Question:
I'm trying to get the top right square to be the same width as the two below it and I'd like to get the JTextArea below to match width as well. Any ideas?
It seems like no matter what I set the sizes to it's doing whatever it wants. For instance the Output JTextArea is set to just one column. The top image is (700x250) and the two half-images are (350x250).
'''
public class MyApplet extends Applet{
private static final long serialVersionUID = 1L;
private JTextArea input_data;
private JTextArea input_jmax;
private JTextArea input_gibbs;
private JTextArea input_burnin;
private JTextArea output_text;
private JLabel output_graph;
private JLabel output_burn1;
private JLabel output_burn2;
private static Graphics g=null;
public void init () {
//INPUT
this.input_data = new JTextArea("Enter Data", 30, 30);
JScrollPane data_pane= new JScrollPane(input_data);
this.input_jmax = new JTextArea("Polya-Tree Levels", 1, 30);
this.input_gibbs = new JTextArea("Gibbs Iterates", 1, 30);
this.input_burnin = new JTextArea("Burnin", 1, 30);
//OUTPUT
Dimension D;
D = new Dimension(700, 250);
Image start;
this.output_text = new JTextArea("####################Output####################",15,1);
this.output_text.setEditable(false);
JScrollPane output_pane= new JScrollPane(output_text);
this.output_burn1 = new JLabel();
D = new Dimension(345,250);
start = createImage((int) D.getWidth(), (int) D.getHeight());
g = start.getGraphics();
g.setColor(Color.WHITE);
g.fillRect(0,0,345,250);
output_burn1.setIcon(new ImageIcon(start));
this.output_burn2 = new JLabel();
D = new Dimension(345, 250);
start = createImage((int) D.getWidth(), (int) D.getHeight());
g = start.getGraphics();
g.setColor(Color.WHITE);
g.fillRect(0,0,345,250);
output_burn2.setIcon(new ImageIcon(start));
this.output_graph = new JLabel();
start = createImage((int) D.getWidth(), (int) D.getHeight());
g = start.getGraphics();
g.setColor(Color.WHITE);
g.fillRect(0,0,700,250);
output_graph.setIcon(new ImageIcon(start));
//BUTTON
JButton b = new JButton("Process Data");
//set size
setSize(1200, 600);
setBackground(Color.lightGray);
JPanel burninPanel = new JPanel();
burninPanel.setLayout(new BoxLayout(burninPanel, BoxLayout.X_AXIS));
burninPanel.add(output_burn1);
burninPanel.add(Box.createHorizontalStrut(10));
burninPanel.add(output_burn2);
/*
//Create Input Side
* */
JPanel inputPanel = new JPanel();
inputPanel.setLayout(new BoxLayout(inputPanel, BoxLayout.Y_AXIS));
inputPanel.setBackground(Color.LIGHT_GRAY);
inputPanel.add(data_pane);
inputPanel.add(Box.createVerticalStrut(10));
inputPanel.add(input_jmax);
inputPanel.add(Box.createVerticalStrut(10));
inputPanel.add(input_gibbs);
inputPanel.add(Box.createVerticalStrut(10));
inputPanel.add(input_burnin);
inputPanel.add(Box.createVerticalStrut(10));
inputPanel.add(b);
//Create Output Side
JPanel outputPanel = new JPanel();
outputPanel.setBackground(Color.lightGray);
outputPanel.setLayout(new BoxLayout(outputPanel, BoxLayout.Y_AXIS));
outputPanel.add(output_graph);
outputPanel.add(Box.createVerticalStrut(10));
outputPanel.add(burninPanel);
outputPanel.add(Box.createVerticalStrut(10));
outputPanel.add(output_pane);
this.setLayout(new GridLayout(1, 2));
this.setVisible(true);
GroupLayout layout = new GroupLayout(this);
layout.setAutoCreateGaps(true);
layout.setAutoCreateContainerGaps(true);
layout.setHorizontalGroup(layout.createSequentialGroup()
.addGroup(layout.createSequentialGroup()
.addComponent(inputPanel)
.addComponent(outputPanel)
)
);
layout.setVerticalGroup(layout.createSequentialGroup()
.addGroup(layout.createParallelGroup()
.addComponent(inputPanel)
.addComponent(outputPanel)
)
);
this.setLayout(layout);
this.setVisible(true);
// specify that action events sent by the
// button or the input TextField should be handled
// by the same CapitalizerAction object
Multiplicity ca = new Multiplicity(input_data, input_jmax, input_gibbs, input_burnin, output_text,output_graph);
b.addActionListener(ca);
//this.input.addActionListener(ca);
}
}
'''
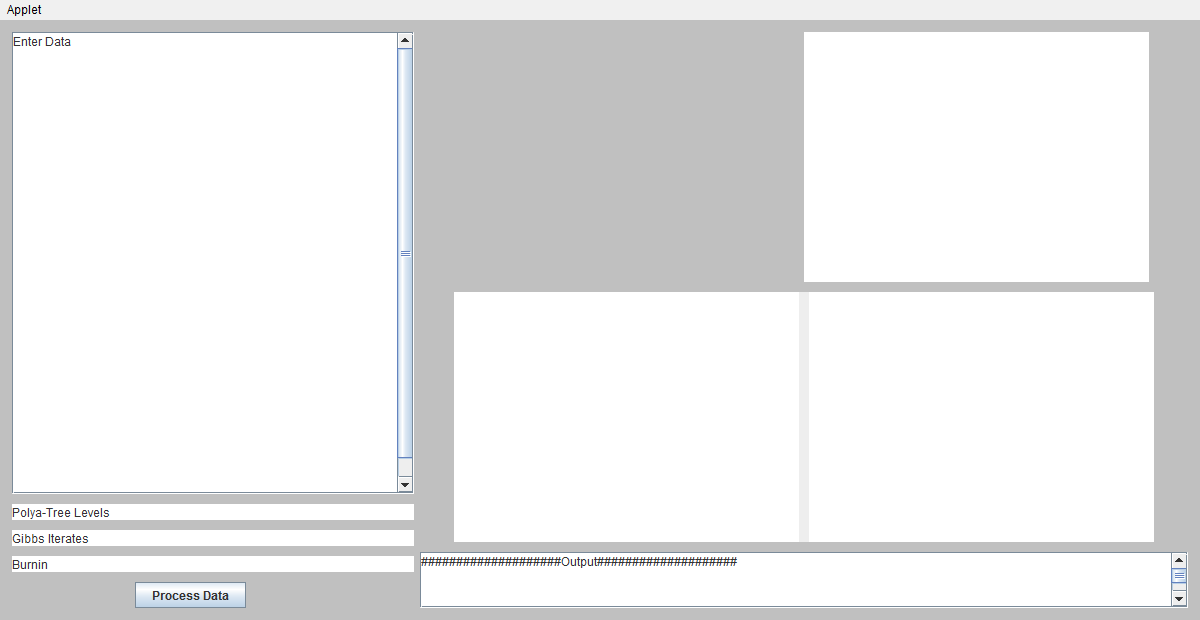
Answer: It turns out that you can't add an image of the same size to the stack. Instead of placing all the items an "outputPanel" I put each one in it's own panel and added all the panels to the outputPanel. Such a stupid thing!
'''
public class MyApplet extends Applet{
private static final long serialVersionUID = 1L;
private JTextArea input_data;
private JTextArea input_jmax;
private JTextArea input_gibbs;
private JTextArea input_burnin;
private JTextArea output_text;
private JLabel output_graph;
private JLabel output_burn1;
private JLabel output_burn2;
private static Graphics g=null;
public void init () {
//INPUT
this.input_data = new JTextArea("Data", 30, 30);
JScrollPane data_pane= new JScrollPane(input_data);
this.input_jmax = new JTextArea("Polya-Tree Levels", 1, 30);
this.input_gibbs = new JTextArea("Gibbs Iterates", 1, 30);
this.input_burnin = new JTextArea("Burn-in", 1, 30);
//OUTPUT
Dimension D;
Image start;
this.output_burn1 = new JLabel();
D = new Dimension(345,200);
start = createImage((int) D.getWidth(), (int) D.getHeight());
g = start.getGraphics();
g.setColor(Color.WHITE);
g.fillRect(0,0,345,200);
output_burn1.setIcon(new ImageIcon(start));
this.output_burn2 = new JLabel();
D = new Dimension(345, 200);
start = createImage((int) D.getWidth(), (int) D.getHeight());
g = start.getGraphics();
g.setColor(Color.WHITE);
g.fillRect(0,0,345,200);
output_burn2.setIcon(new ImageIcon(start));
this.output_graph = new JLabel();
D = new Dimension(700, 200);
start = createImage((int) D.getWidth(), (int) D.getHeight());
g = start.getGraphics();
g.setColor(Color.WHITE);
g.fillRect(0,0,700,200);
output_graph.setIcon(new ImageIcon(start));
//BUTTON
JButton b = new JButton("Process Data");
//set size
setSize(1200, 600);
setBackground(Color.lightGray);
//Create Input Side
JPanel buttonPanel = new JPanel();
buttonPanel.setBackground(Color.LIGHT_GRAY);
buttonPanel.add(b);
JPanel inputPanel = new JPanel();
inputPanel.setLayout(new BoxLayout(inputPanel, BoxLayout.Y_AXIS));
inputPanel.setBackground(Color.LIGHT_GRAY);
inputPanel.add(data_pane);
inputPanel.add(Box.createVerticalStrut(10));
inputPanel.add(input_jmax);
inputPanel.add(Box.createVerticalStrut(10));
inputPanel.add(input_gibbs);
inputPanel.add(Box.createVerticalStrut(10));
inputPanel.add(input_burnin);
inputPanel.add(Box.createVerticalStrut(10));
inputPanel.add(buttonPanel);
//Create Output Side
JPanel estPanel = new JPanel();
estPanel.setBackground(Color.LIGHT_GRAY);
estPanel.add(output_graph);
JPanel burninPanel = new JPanel();
burninPanel.setBackground(Color.LIGHT_GRAY);
burninPanel.setLayout(new BoxLayout(burninPanel, BoxLayout.X_AXIS));
burninPanel.add(output_burn1);
burninPanel.add(Box.createHorizontalStrut(10));
burninPanel.add(output_burn2);
this.output_text = new JTextArea("",15,1);
this.output_text.setEditable(false);
JScrollPane output_pane= new JScrollPane(output_text);
JPanel outputPanel = new JPanel();
outputPanel.setBackground(Color.lightGray);
outputPanel.setLayout(new BoxLayout(outputPanel, BoxLayout.Y_AXIS));
outputPanel.add(estPanel);
outputPanel.add(Box.createVerticalStrut(10));
outputPanel.add(burninPanel);
outputPanel.add(Box.createVerticalStrut(10));
outputPanel.add(output_pane);
this.setVisible(true);
GroupLayout layout = new GroupLayout(this);
layout.setAutoCreateGaps(true);
layout.setAutoCreateContainerGaps(true);
layout.setHorizontalGroup(layout.createSequentialGroup()
.addGroup(layout.createSequentialGroup()
.addComponent(inputPanel)
.addComponent(outputPanel)
)
);
layout.setVerticalGroup(layout.createSequentialGroup()
.addGroup(layout.createParallelGroup(LEADING)
.addComponent(inputPanel)
.addComponent(outputPanel)
)
);
this.setLayout(layout);
this.setVisible(true);
// specify that action events sent by the
// button or the input TextField should be handled
// by the same CapitalizerAction object
Multiplicity ca = new Multiplicity(input_data, input_jmax, input_gibbs, input_burnin, output_text,output_graph,output_burn1,output_burn2);
b.addActionListener(ca);
}
}
'''